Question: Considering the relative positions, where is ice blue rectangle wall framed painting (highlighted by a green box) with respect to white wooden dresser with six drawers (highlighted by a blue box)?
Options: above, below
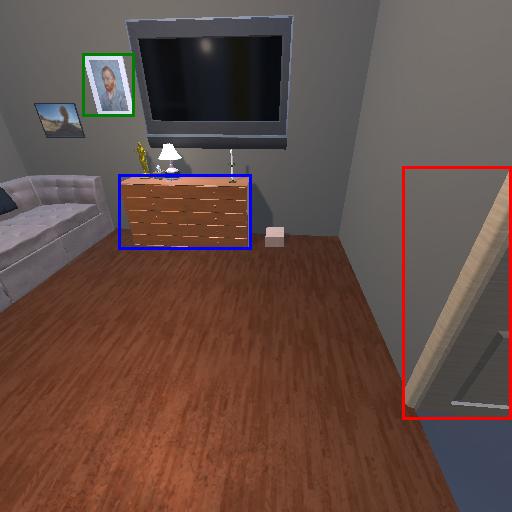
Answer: above